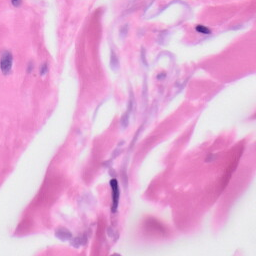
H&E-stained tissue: Skin